Interaction volume radius: 5 \u00c5
Interaction volume height: 20 \u00c5
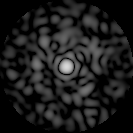
Disorder parameter: 0.8001